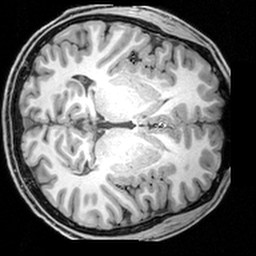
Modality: T1w
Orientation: axial
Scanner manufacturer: siemens
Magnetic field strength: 3 T
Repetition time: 1.9 s
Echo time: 0.00397 s